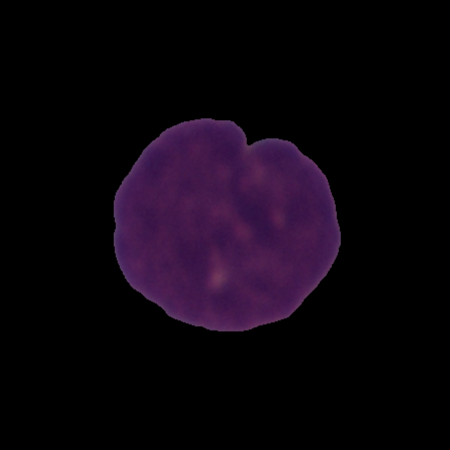
Label: cancer